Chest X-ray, PA view. Patient: 68 years old, sex M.
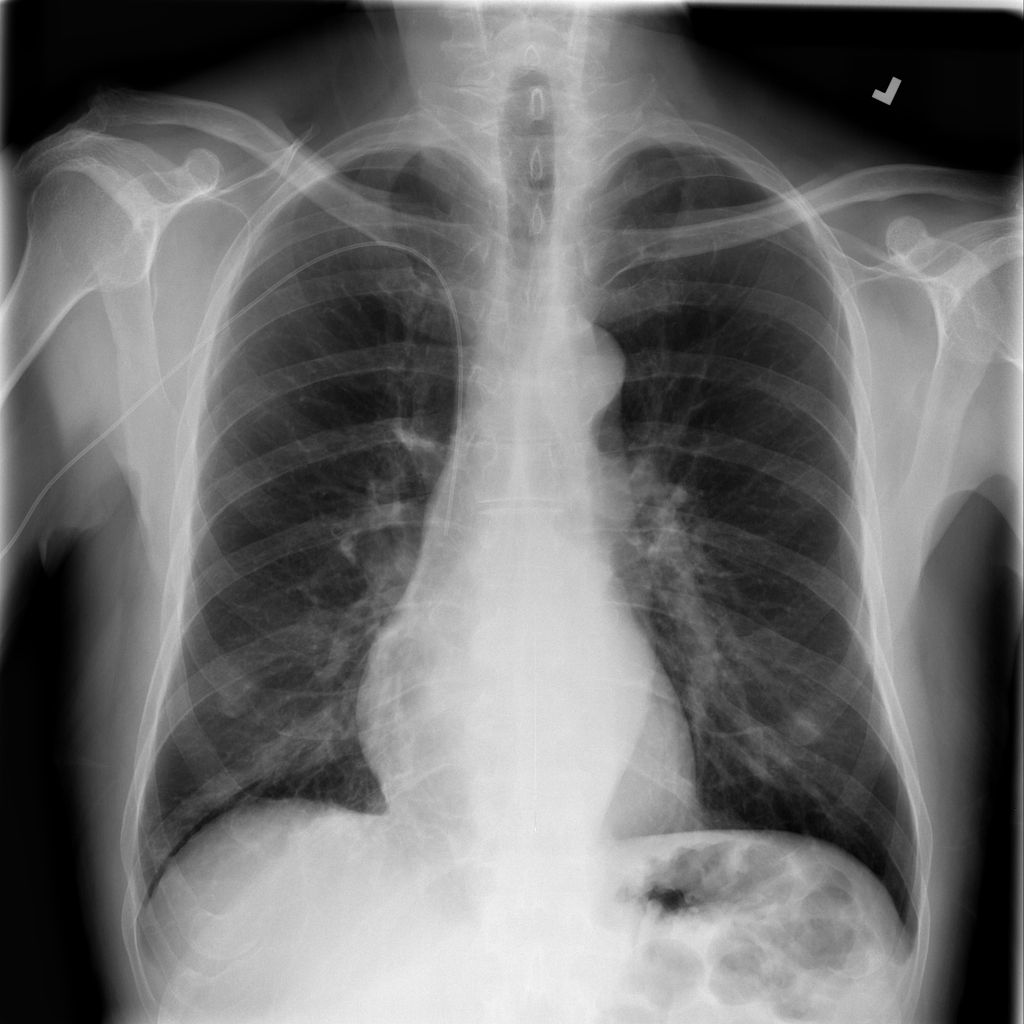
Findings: No Finding